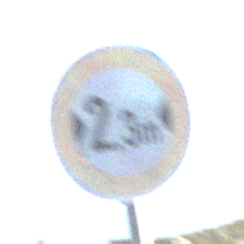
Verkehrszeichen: TatsaechlicheBreite2Komma3
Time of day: SunriseSunset
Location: Outdoor (Nature)
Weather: PartlyCloudy
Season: NotSpecified
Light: Natural